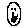
Label: smiley face